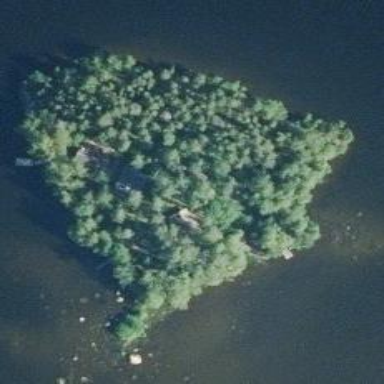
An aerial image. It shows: Islet.